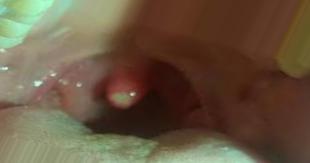
Condition: Mouth Ulcer